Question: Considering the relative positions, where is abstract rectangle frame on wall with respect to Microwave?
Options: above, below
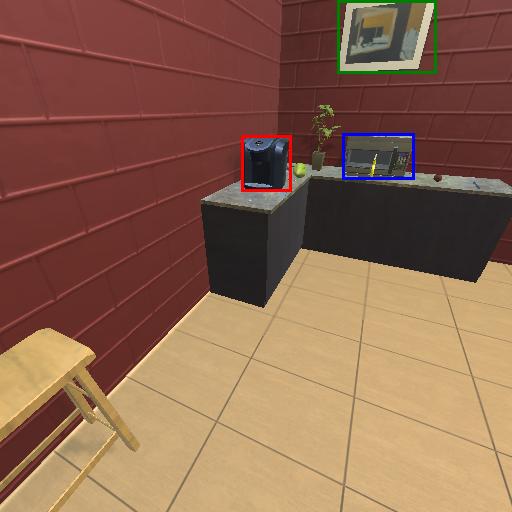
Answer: above